Question: I want to split HeaderToolbar into two rows when my screen width is less then 570px.
'''
<headerToolbar>
<Toolbar id="dsdfgfanfgjd">
<FormattedText class="customPanelHeader" htmlText="customHtml"></FormattedText>
<ToolbarSpacer></ToolbarSpacer>
<Input id="searchFilter" class="searchFilterInput" placeholder="filter value" value="{/searchFilter}" width="12em" liveChange=".onChangedSearchFilter" valueLiveUpdate="true"/>
<core:Icon class="searchFilterIcon" size="1.75em" src="sap-icon://search" tooltip="search"/>
</Toolbar>
'''
[
How i can manange it for small screen.
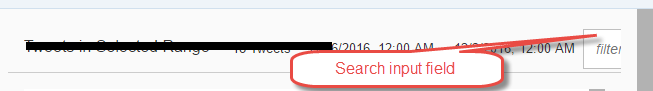
Answer: To resolve the responsive side of Toolbar,use HBOX. it will automatically align them when screen size change. Please test if it fixes your problem.
'''
<Toolbar height='auto'>
<content>
<HBox width='100%' wrap='Wrap'>
<items>
<Text text='text0' width='3rem' />
<Text text='text1' width='3rem' />
<Text text='text2' width='3rem' />
<Text text='text3' width='3rem' />
<Text text='text4' width='3rem' />
<Text text='text5' width='3rem' />
<Text text='text6' width='3rem' />
<Text text='text7' width='3rem' />
<Text text='text8' width='3rem' />
<Text text='text9' width='3rem' />
<Text text='text10' width='3rem' />
<Text text='text11' width='3rem' />
<Text text='text12' width='3rem' />
<ToolbarSpacer></ToolbarSpacer>
<Input id="searchFilter" class="searchFilterInput"
placeholder="filter value" value="{/searchFilter}" width="100%"
liveChange=".onChangedSearchFilter" valueLiveUpdate="true" />
<core:Icon class="searchFilterIcon" size="1.75rem"
src="sap-icon://search" tooltip="search" />
</items>
</HBox>
</content>
</Toolbar>
'''
Please note the height of Toolbar is set to 'auto' to adjust according to no. of rows created when items are re-aligned. Also, the width is HBOX is set to '100%' to occupy entire space available on screen.